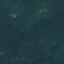
Land use / land cover: Forest